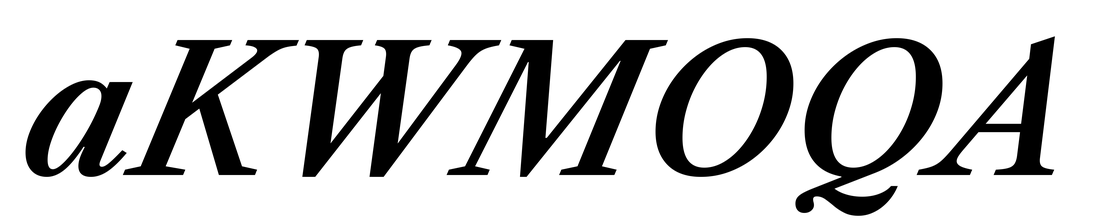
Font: LibreCaslonText-Italic_SemiBold_Italic